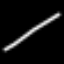
Label: line